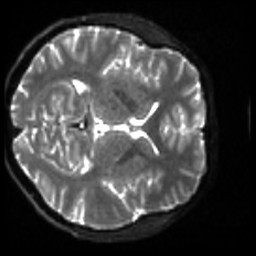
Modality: sbref
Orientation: axial
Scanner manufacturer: siemens
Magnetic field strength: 3 T
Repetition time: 4 s
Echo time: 0.0594 s